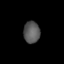
Tissue: lung
Cell type: Epithelial cells
Senescence score: 0.1403
Nuclear area (px): 349
Mean DAPI intensity: 88.215